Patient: sex F, age 59
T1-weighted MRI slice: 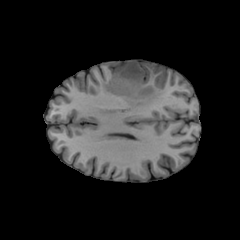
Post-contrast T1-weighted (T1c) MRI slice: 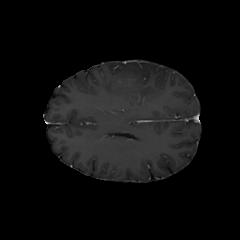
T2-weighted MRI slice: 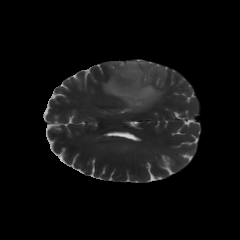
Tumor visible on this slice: yes
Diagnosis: Astrocytoma, IDH-mutant
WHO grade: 3